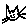
Label: cat